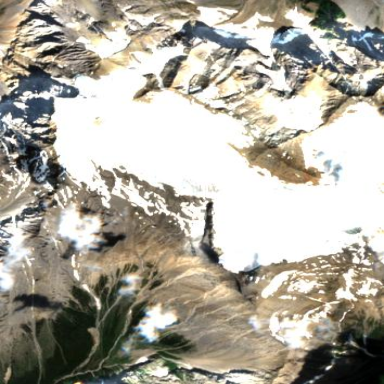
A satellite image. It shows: Stunning view of glacier.